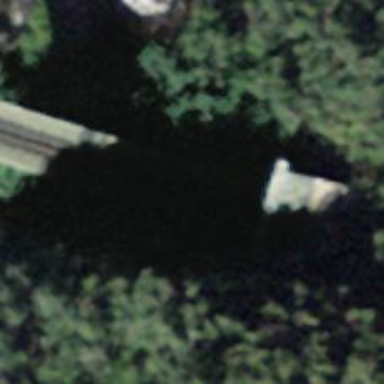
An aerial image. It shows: Preserved narrow-gauge railway bridge.